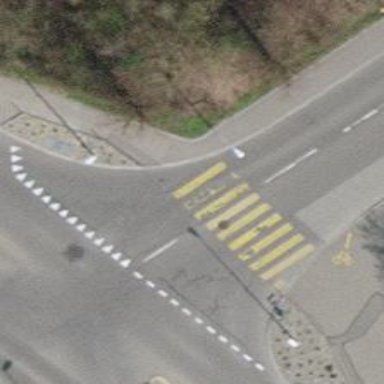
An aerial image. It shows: Uncontrolled zebra crossing on the road.